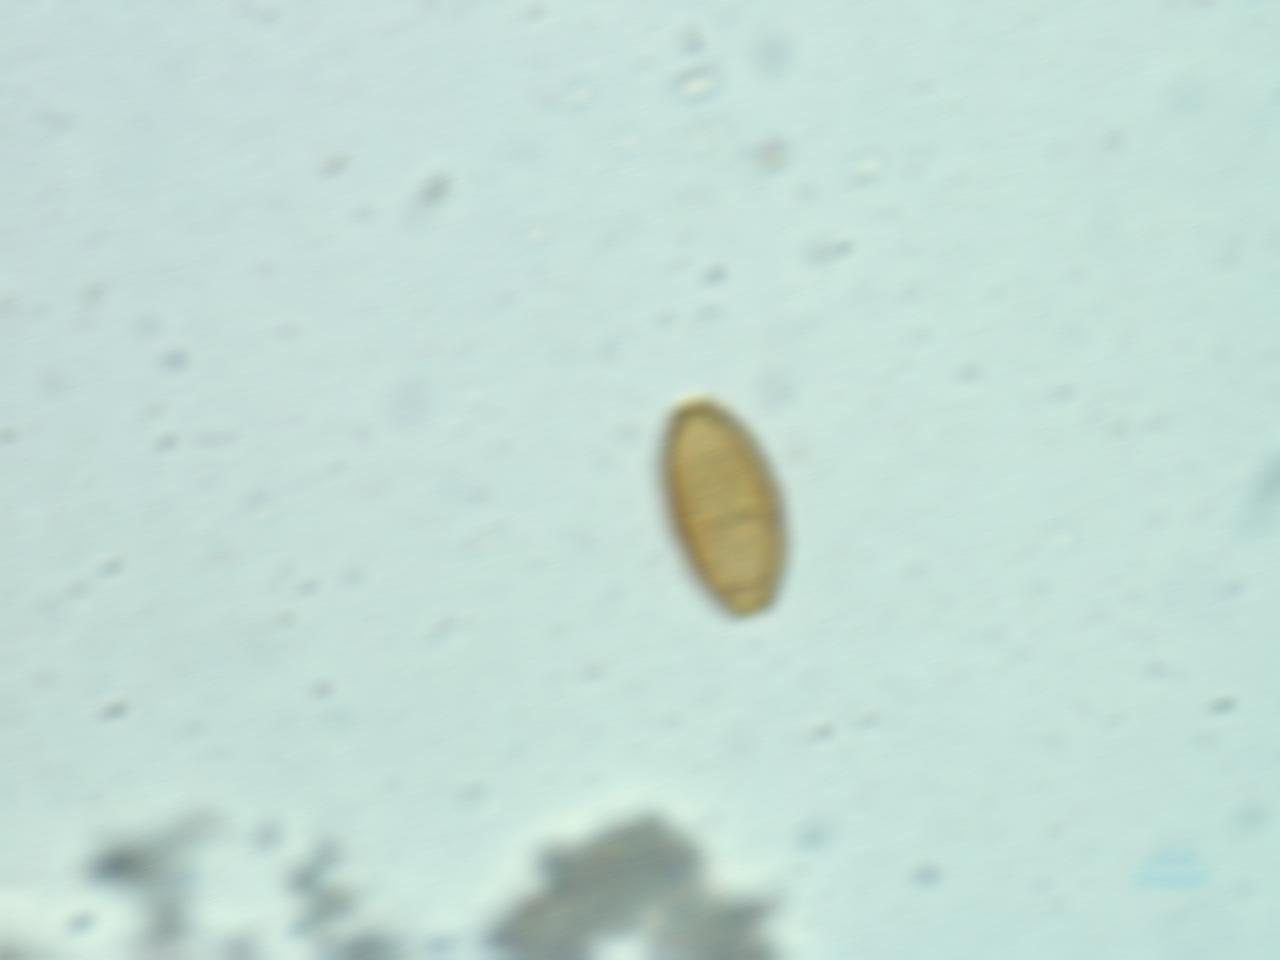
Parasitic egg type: Trichuris trichiura